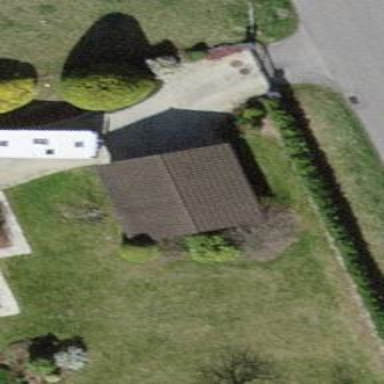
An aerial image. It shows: Carport structure.